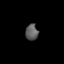
Tissue: lung
Cell type: Fibroblasts
Senescence score: 0.5587
Nuclear area (px): 197
Mean DAPI intensity: 94.005